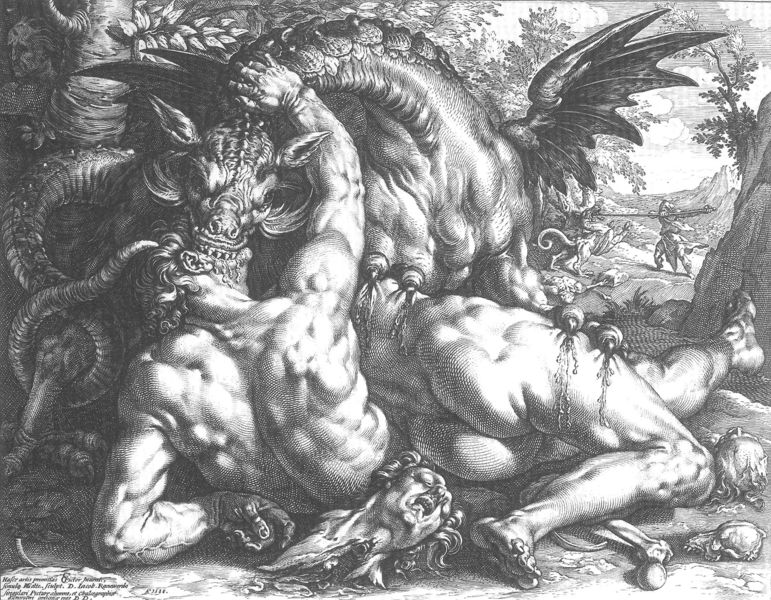
Titel: Der Drache verschlingt die Gefährten des Cadmus
Künstler: Hendrik Goltzius
Institution: Amsterdam, Rijksmuseum
Schlagwörter: akt, baum, blätter, flügel, hand, himmel, kampf, kopf, mann, nackt, rubens, weiß, bäume, köpfe, männer, rücken, schwarz, skizze, zeichnung, arm, barock, gesicht, schädel, tod, hals, niederlande, signatur, stamm, wald, schwanz, bein, füße, schrift, italien, grafik, graphik, lanze, muskeln, knochen, verderben, blut, wälder, lichtung, druck, druckgraphik, druckgrafik, schraffur, radierung, stich, scharz, text, schlange, krallen, allegorie, kämpfen, skelett, zähne, schaurig, maul, fressen, wesen, medusa, speer, töten, euter, kupferstich, ungeheuer, drachen, beissen, biss, drache, drachentöter, klauen, monster, ringen, abgerissen, laokoon, kämpfe, mönner, heros, knollenmann, 1638, drachenblut, laookoon